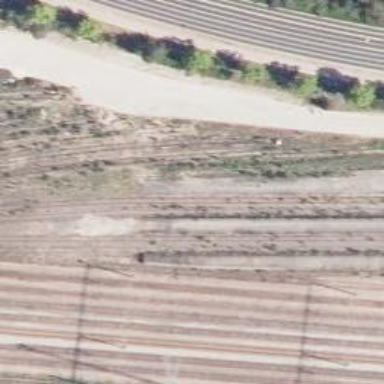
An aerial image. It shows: Railway spur service.